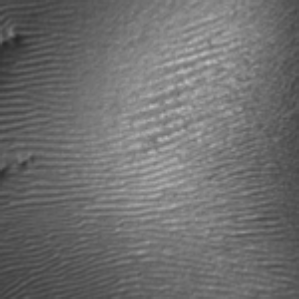
Label: frost